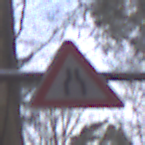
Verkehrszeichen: VerengteFahrbahn
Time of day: Midday
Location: Outdoor (Nature)
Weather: Overcast
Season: Autumn
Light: Natural